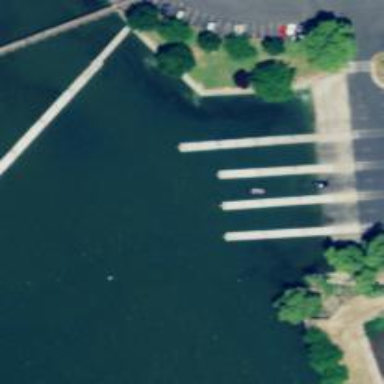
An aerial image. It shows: Man-made pier.